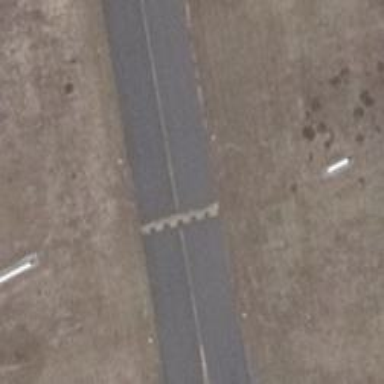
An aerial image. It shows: Runway holding position.